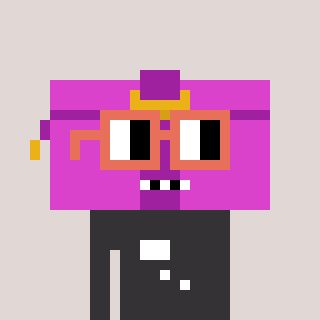
a pixel art character with square orange glasses, a clutch-shaped head and a grayscale-colored body on a warm background